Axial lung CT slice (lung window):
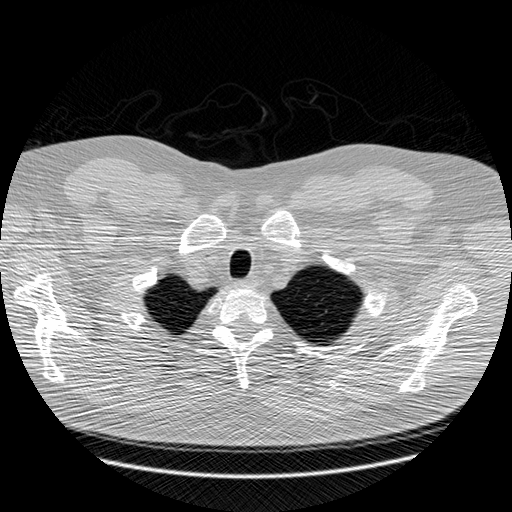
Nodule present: no